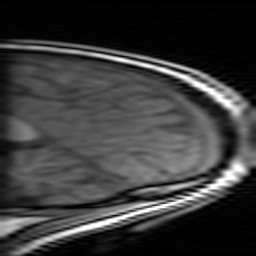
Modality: inplaneT1
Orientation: sagittal